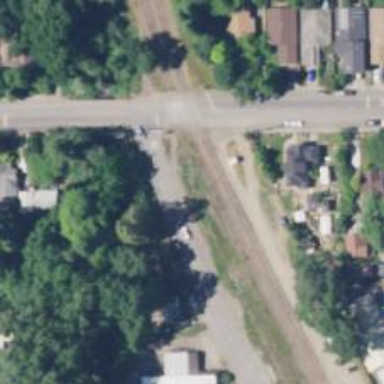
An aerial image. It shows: Railway siding with rails.